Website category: sports
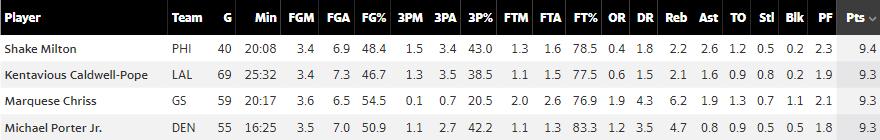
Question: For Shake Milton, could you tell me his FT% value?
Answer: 78.5

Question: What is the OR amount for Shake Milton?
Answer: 0.4

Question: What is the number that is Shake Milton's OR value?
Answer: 0.4

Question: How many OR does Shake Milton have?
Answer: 0.4

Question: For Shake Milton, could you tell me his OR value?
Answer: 0.4

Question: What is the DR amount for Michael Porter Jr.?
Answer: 3.5

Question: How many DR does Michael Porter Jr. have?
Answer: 3.5

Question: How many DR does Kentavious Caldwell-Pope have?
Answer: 1.5

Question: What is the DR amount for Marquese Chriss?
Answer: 4.3

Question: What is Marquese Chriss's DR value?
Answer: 4.3

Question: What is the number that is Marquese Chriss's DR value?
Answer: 4.3

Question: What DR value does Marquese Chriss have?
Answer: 4.3

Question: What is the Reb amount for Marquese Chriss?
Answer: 6.2

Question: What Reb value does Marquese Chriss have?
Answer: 6.2

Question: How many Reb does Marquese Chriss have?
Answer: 6.2

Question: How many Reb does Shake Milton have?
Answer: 2.2

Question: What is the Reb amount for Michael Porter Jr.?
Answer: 4.7

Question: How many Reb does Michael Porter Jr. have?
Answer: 4.7

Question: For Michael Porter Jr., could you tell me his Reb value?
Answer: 4.7

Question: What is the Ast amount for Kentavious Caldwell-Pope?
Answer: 1.6

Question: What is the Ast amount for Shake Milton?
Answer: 2.6

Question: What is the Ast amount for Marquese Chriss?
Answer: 1.9

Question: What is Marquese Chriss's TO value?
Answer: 1.3

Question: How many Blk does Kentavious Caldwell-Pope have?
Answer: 0.2

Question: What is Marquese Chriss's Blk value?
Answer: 1.1

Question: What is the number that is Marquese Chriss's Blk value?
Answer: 1.1

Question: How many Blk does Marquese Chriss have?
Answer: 1.1

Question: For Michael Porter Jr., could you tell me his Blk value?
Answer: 0.5

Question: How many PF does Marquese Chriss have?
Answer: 2.1

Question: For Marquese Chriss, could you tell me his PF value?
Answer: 2.1

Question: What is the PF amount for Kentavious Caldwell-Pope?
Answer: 1.9

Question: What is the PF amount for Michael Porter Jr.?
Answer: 1.8

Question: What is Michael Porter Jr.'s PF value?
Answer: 1.8

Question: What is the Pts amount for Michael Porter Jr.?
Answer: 9.3

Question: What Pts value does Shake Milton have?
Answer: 9.4